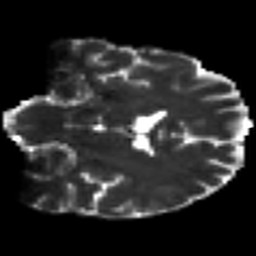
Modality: T2w
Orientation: coronal
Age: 45
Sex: male
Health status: ill
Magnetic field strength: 3 T
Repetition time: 9 s
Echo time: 0.093 s